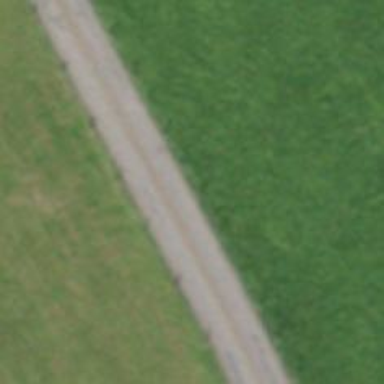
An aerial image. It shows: Unclassified road.